Question: i'm attempting to recreate a webpage as part of my HTML/CSS training. The webpage in question is this:

, the UEI website (it's old and doesn't look like that anymore).
Below is my code, CSS is rolled into the HTML since it's a single project. Here are a few things i'm having trouble with, any help is greatly appreciated!
1.) How do I get my main div, the center of the body containing all the paragraphs and whatnot, to "spill" over into the footer just like in the original? I've tried the z-indexes but that doesn't seem to do anything.
2.) How come the second box, and the "Start" div will not show up at all? Am I doing something wrong with positioning?
3.) For the right arrow in the orange bar, how do I resize it so it's not cutting off the bottom quarter of the arrows?
4.) How do I get the nav bar UL to have the orange background not just around the words, but as it shows in the original?
5.) How do I resize the bottom UEI logo so it appears smaller like in the original?
Thank you so much for any help! Below is the code I have so far. I'm pretty new to this, but please don't hesitate to critisize anything you see:
'''
<!DOCTYPE html>
<html>
<head>
<style type="text/css">
#wrapper {
width: 960px;
margin: 0 auto;
background: #D6D6D7;
}
#topbanner {
background: url(http://i.imgur.com/TWVzlpx.gif) repeat-x;
height: 131px;
margin-top: -20px;
}
.menu {
float: left;
display: inline-block;
margin-top: 14px;
margin-left: 50px;
color: white;
}
ul {
background: url(http://i.imgur.com/bjHBavK.png) repeat-x;
height: 40px;
margin-left: 266px;
margin-right: 100px;
margin-top: 34px;
width: 560px;
position: relative;
}
li:hover {
background: url(http://i.imgur.com/AByXJxy.png) repeat-x;
}
#main {
background: white;
width: 788px;
height: 650px;
z-index: 10;
margin-left: 78px;
position: relative;
padding-top: 20px;
}
#blackbar {
background: url(http://i.imgur.com/TPKqsEL.png) no-repeat;
background-size: contain;
width: 100%;
height: 75px;
position: relative;
padding: 150px 25px 0 25px;
left: -25px;
}
#whitepeople{
background: url(http://i.imgur.com/pjdSiLg.png) no-repeat;
background-size: contain;
width: 50%;
height: 250px;
margin-top: -190px;
}
#orangebar {
background: url(http://i.imgur.com/tnMNDvd.png) no-repeat;
background-size: contain;
width: 100%;
height: 75px;
margin-top: -22px;
position: relative;
padding: 150px 25px 0 25px;
left: -25px;
}
#arrow {
background: url(https://i.imgur.com/EMHd88R.png) no-repeat;
position: relative;
height: 35px;
width: 100%;
margin-left: 375px;
margin-top: -48px;
}
#box1 {
background: #CCC;
height: 450px;
width: 275px;
position: relative;
float: right;
margin-top: -488px;
margin-right: 70px;
z-index: 5;
}
#start {
background: url(https://i.imgur.com/rp7lJrE.png) contain;
height: 75px;
width: 275px;
position: relative;
float: right;
margin: 0 auto;
}
#box2 {
background: #0C3
height: 450px;
width: 275px;
position: relative;
float: right;
margin-top: -475px;
margin-right: 50px;
z-index: 1;
}
#bottom {
background: url(http://i.imgur.com/IK2iIjz.gif) repeat-x;
height: 200px;
z-index: 1;
position: relative;
}
#ueilogo {
background: url(http://i.imgur.com/2C6fyCc.png) no-repeat;
float: left;
height: 131px;
width: 131px;
padding-left: 45px;
padding-right: 55px;
margin-left: 35px;
margin-right: 35px;
}
#botlogo {
background: url(http://i.imgur.com/UyFOCTw.png) no-repeat;
background-size: contain;
height: 150px;
width: 960px;
z-index: 5;
margin: 0 auto;
position: relative;
}
h2 {
color: white;
size: 16px;
font-family: Times New Roman;
margin-left: 25%;
padding-top: 35px;
position: relative;
}
.banner1{
color: white;
font-size: 14px;
margin-top: -145px;
margin-left: 65px;
}
.banner2 {
color: white;
margin-top: -150px;
margin-left: 70px;
padding-top: 9px;
font-size: 18px;
}
</style>
<title>UEI Mockup</title>
</head>
<body>
<div id="wrapper">
<div id="topbanner">
<div id="ueilogo">
</div>
<h2>Student Success is Our Success</h2>
<ul>
<li class="menu">ABOUT UEI COLLEGE</li>
<li class="menu">OVERVIEW</li>
<li class="menu">FINANCIAL AID</li>
</ul>
</div>
<div id="main">
<div id="blackbar"><p class="banner1">START TRAINING FOR A NEW CAREER TODAY</p> </div>
<div id="whitepeople"></div>
<div id="orangebar"><P class="banner2">GET STARTED WITH UEI COLLEGE</P><div id="arrow"></div></div>
<div id="box1"><div id="start"></div></div><div id="box2"></div>
</div>
<div id="bottom"><div id="botlogo"></div></div>
</div>
</body>
</html>
'''
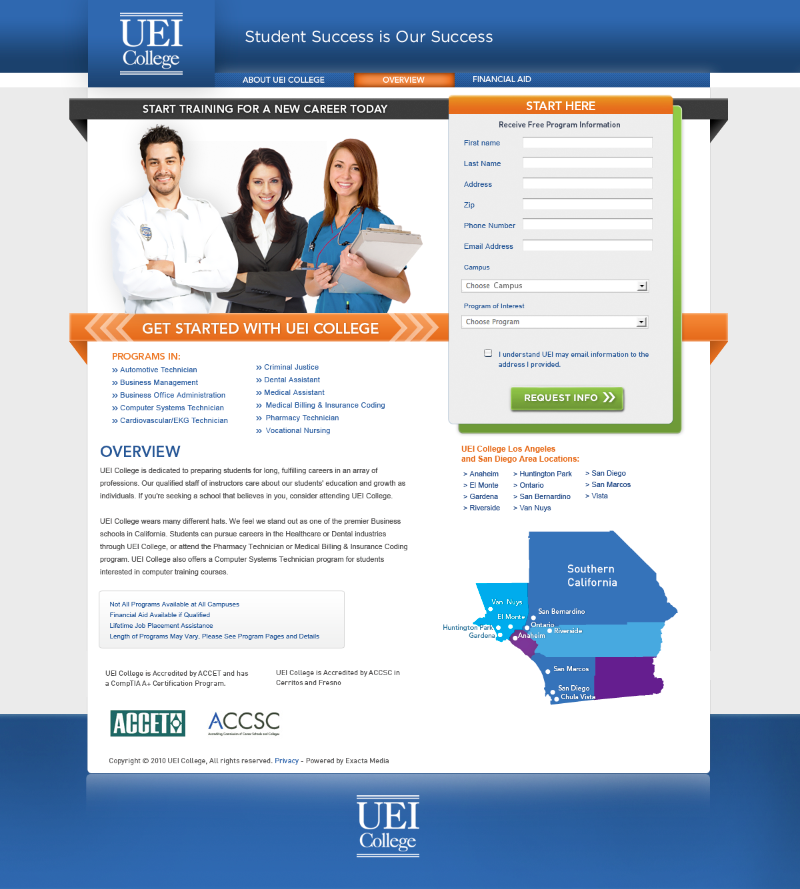
Answer: '''
<div id="wrapper">
<div id="topbanner">
<div id="ueilogo"></div>
<h2>Student Success is Our Success</h2>
<ul>
<li class="menu">ABOUT UEI COLLEGE</li>
<li class="menu"> OVERVIEW </li>
<li class="menu">FINANCIAL AID</li>
</ul>
</div>
<div id="main">
<div id="blackbar"><p class="banner1">START TRAINING FOR A NEW CAREER TODAY</p> </div>
<div id="whitepeople"></div>
<div id="orangebar"><P class="banner2">GET STARTED WITH UEI COLLEGE</P><div id="arrow"></div></div>
<div id="box1"><div id="start"></div></div><div id="box2"></div>
</div>
<div id="bottom"><div id="botlogo"></div></div>
</div>
'''
css
'''
*{
margin: 0;
padding: 0;
}
#wrapper {
display: table;
width: 960px;
margin: 0 auto;
background: #D6D6D7;
}
#topbanner {
background: url(http://i.imgur.com/TWVzlpx.gif) repeat-x;
width: 100%;
height: 131px;
}
#ueilogo {
background: url(http://i.imgur.com/2C6fyCc.png) no-repeat;
float: left;
height: 131px;
width: 131px;
padding-left: 45px;
padding-right: 55px;
margin-left: 35px;
margin-right: 35px;
}
ul {
background: url(http://i.imgur.com/bjHBavK.png) repeat-x;
height: 40px;
list-style: none;
margin-left: 266px;
margin-top: 34px;
width: 600px;
}
.menu {
padding: 1px 20px;
margin-top: 13px;
float: left;
color: white;
}
li:hover {
padding: 1px 20px;
background: url(http://i.imgur.com/AByXJxy.png) repeat-x;
background-size: 100% 100%;
}
#main {
background: white;
width: 788px;
height: 650px;
z-index: 10;
margin-left: 78px;
position: absolute;
padding-top: 20px;
border-bottom-right-radius:6px;
border-bottom-left-radius:6px;
}
#blackbar {
background: url(http://i.imgur.com/TPKqsEL.png) no-repeat;
background-size: contain;
width: 100%;
height: 75px;
position: relative;
padding: 150px 21px 0 25px;
left: -23px;
}
#whitepeople{
background: url(http://i.imgur.com/pjdSiLg.png) no-repeat;
background-size: contain;
width: 50%;
height: 250px;
margin-top: -190px;
}
#orangebar {
background: url(http://i.imgur.com/tnMNDvd.png) no-repeat;
background-size: contain;
width: 100%;
height: 75px;
margin-top: -22px;
position: relative;
padding: 150px 25px 0 25px;
left: -25px;
}
#arrow {
background: url(https://i.imgur.com/EMHd88R.png) no-repeat;
position: relative;
height: 35px;
width: 100%;
margin-left: 375px;
margin-top: -30px;
}
#box1 {
background: #CCC;
height: 450px;
width: 275px;
position: relative;
float: right;
margin-top: -490px;
margin-right: 70px;
border-radius: 5px;
z-index: 5;
}
#start {
background: url(https://i.imgur.com/rp7lJrE.png) no-repeat;
background-size: 100% 100%;
position: absolute;
height: 32px;
width: 292px;
}
#box2 {
background: #8dc73f;
height: 441px;
width: 275px;
position: relative;
float: right;
margin-top: -470px;
margin-right: 61px;
border-radius: 5px;
z-index: 1;
}
#bottom {
background: url(http://i.imgur.com/IK2iIjz.gif) repeat-x;
margin-top: 620px;
height: 200px;
position: relative;
}
#botlogo {
background: url(http://i.imgur.com/UyFOCTw.png) no-repeat;
background-size: contain;
position: absolute;
height: 150px;
width: 788px;
z-index: 5;
margin-left: 78px;
bottom: 0;
}
h2 {
color: white;
size: 16px;
font-family: Times New Roman;
margin-left: 25%;
padding-top: 35px;
position: relative;
}
.banner1{
color: white;
font-size: 14px;
margin-top: -145px;
margin-left: 65px;
}
.banner2 {
color: white;
margin-top: -150px;
margin-left: 70px;
padding-top: 9px;
font-size: 18px;
}
'''